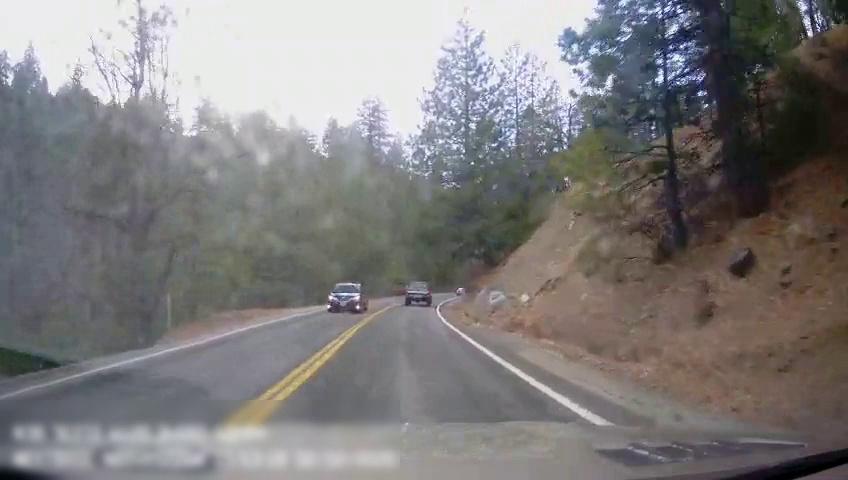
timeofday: Day
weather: Sunny
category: Drivable Space
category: Vehicles | Car
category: Vehicles | Truck
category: Vehicles | Car
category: Lanes | Current Lane
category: Lanes | Current Lane
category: Lanes | Alternate Lane